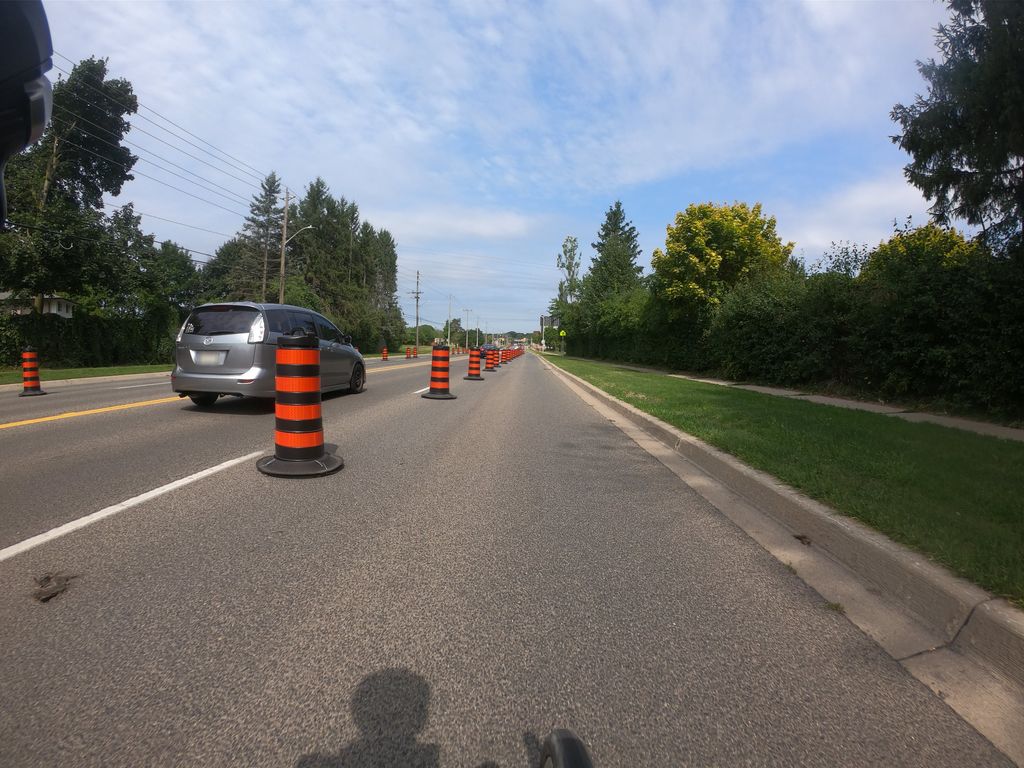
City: kitchener-waterloo